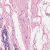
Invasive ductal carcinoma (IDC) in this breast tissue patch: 0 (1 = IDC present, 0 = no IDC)